Question: I need to add view only settings for django CMS. But I found it missing in my settings. Here is a screenshot

It has all other settings other than 'cms | pagina | Can view page' setting. I tried fixing it by adding
'''
CMS_PUBLIC_FOR = 'all'
CMS_PERMISSION = True
'''
Here is a bit more information. When I checked all permission of the root user, I found that permission missing.
'''
u'cms.add_cmsplugin',
u'cms.add_file',
u'cms.add_flash',
u'cms.add_globalpagepermission',
u'cms.add_googlemap',
u'cms.add_link',
u'cms.add_page',
u'cms.add_pagemoderator',
u'cms.add_pagemoderatorstate',
u'cms.add_pagepermission',
u'cms.add_pageuser',
u'cms.add_pageusergroup',
u'cms.add_placeholder',
u'cms.add_snippet',
u'cms.add_snippetptr',
u'cms.add_teaser',
u'cms.add_title',
u'cms.add_twitterrecententries',
u'cms.add_video',
u'cms.change_cmsplugin',
u'cms.change_file',
u'cms.change_flash',
u'cms.change_globalpagepermission',
u'cms.change_googlemap',
u'cms.change_link',
u'cms.change_page',
u'cms.change_pagemoderator',
u'cms.change_pagemoderatorstate',
u'cms.change_pagepermission',
u'cms.change_pageuser',
u'cms.change_pageusergroup',
u'cms.change_placeholder',
u'cms.change_snippet',
u'cms.change_snippetptr',
u'cms.change_teaser',
u'cms.change_title',
u'cms.change_twitterrecententries',
u'cms.change_video',
u'cms.delete_cmsplugin',
u'cms.delete_file',
u'cms.delete_flash',
u'cms.delete_globalpagepermission',
u'cms.delete_googlemap',
u'cms.delete_link',
u'cms.delete_page',
u'cms.delete_pagemoderator',
u'cms.delete_pagemoderatorstate',
u'cms.delete_pagepermission',
u'cms.delete_pageuser',
u'cms.delete_pageusergroup',
u'cms.delete_placeholder',
u'cms.delete_snippet',
u'cms.delete_snippetptr',
u'cms.delete_teaser',
u'cms.delete_title',
u'cms.delete_twitterrecententries',
u'cms.delete_video',
u'cms.publish_page',}
'''
but failed to fix the issue. I am not sure what is a good way to debug this. Thanks in advance.
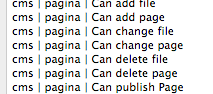
Answer: It was a simple solution I found out here <URL>
# Add any missing permissions
'''
from django.contrib.auth.management import create_permissions
from django.db.models import get_apps
for app in get_apps():
create_permissions(app, None, 2)
'''
This gets the remaining permissions that were missing.